Question: I am using XCode 6 on OS X 10.10 and have a storyboard containing a window with a split view controller, as shown in the following image.

The split view controller (highlighted in the image) is an instance of 'MyViewController', which has the following code:
'''
#import <Cocoa/Cocoa.h>
@interface MyViewController : NSSplitViewController <NSTableViewDataSource>
@end
'''
'''
#import "MyViewController.h"
@implementation MyViewController
- (NSInteger)numberOfRowsInTableView:(NSTableView *)tableView {
return 7;
}
- (id)tableView:(NSTableView *)tableView objectValueForTableColumn:(NSTableColumn *)tableColumn row:(NSInteger)row {
return [NSString stringWithFormat:@"%ld", (long)row];
}
@end
'''
I would like to make the view controller the 'dataSource' of the 'NSTableView' in my storyboard, however I am unable to connect them. Is there a reason for this?
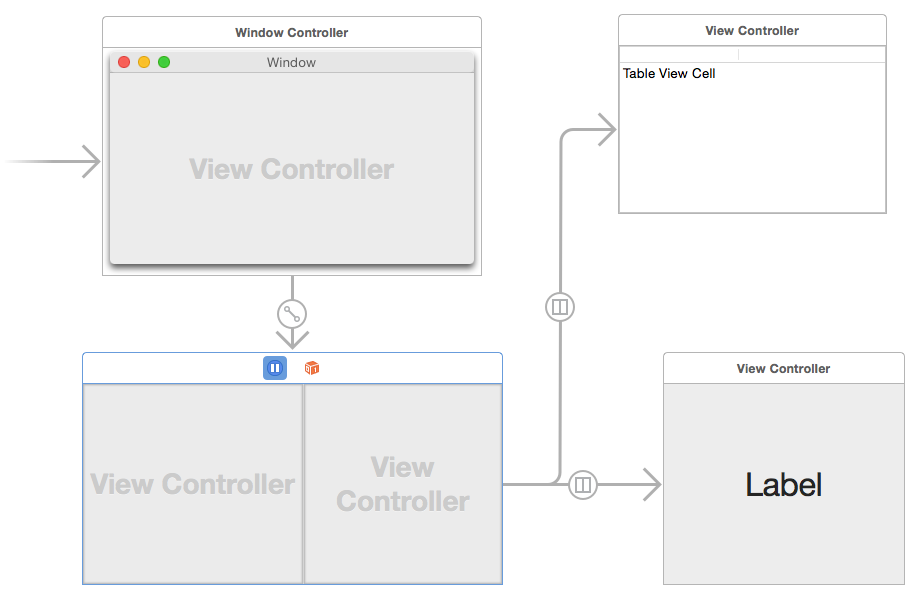
Answer: In your 'NSSplitViewController'-subclass 'viewDidLoad'-method set the data source programmatically. You need to implement the child view controller class as well (with the 'tableView' outlet connected to the control).
MySplitViewController.m
'''
- (void)viewDidLoad
{
[super viewDidLoad];
for (NSSplitViewItem *item in self.splitViewItems)
{
NSViewController *controller = item.viewController;
if ([controller isKindOfClass:[MyChildController class]])
{
MyChildController *myController = (MyChildController *)controller;
myController.tableView.dataSource = self;
[myController.tableView reloadData];
}
}
}
'''
But to tell you the truth I don't like this approach. It's more better when the table view's data source methods are in the native view controller class.
to do that. MyChildController.h file:
'''
@class MyChildViewController;
@protocol MyChildControllerDelegate <NSObject>
- (void)childController:(MyChildViewController *)controller didSelectRowAtIndex:(NSUInteger)index;
@end
@interface MyChildViewController : NSViewController <NSTableViewDataSource, NSTableViewDelegate>
@property (nonatomic, weak) id<MyChildControllerDelegate> delegate;
@property (nonatomic, retain) NSArray *items;
@property (nonatomic, weak) IBOutlet NSTableView *tableView;
@end
'''
Don't forget to implement all the table view 'dataSource' and 'delegate' methods you need. MySplitViewController.m file:
'''
- (void)viewDidLoad
{
[super viewDidLoad];
for (NSSplitViewItem *item in self.splitViewItems)
{
NSViewController *controller = item.viewController;
if ([controller isKindOfClass:[MyChildController class]])
{
MyChildController *myController = (MyChildController *)controller;
myController.delegate = self;
[myController setItems:_items];
}
}
}
'''